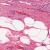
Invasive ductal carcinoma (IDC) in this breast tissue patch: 0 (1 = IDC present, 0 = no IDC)